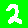
Digit: 2